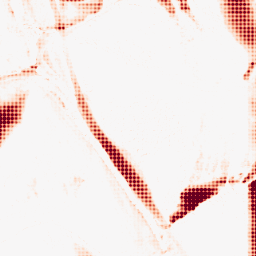
Category: morphological
Decomposition family: morphological_ellipse
Decomposition parameters: operation: opening
width: 5
height: 50
Upsampling method: sinc_blackman
Upsampling parameters: scale: 4
kernel_size: 4
Upsampling scale: 4